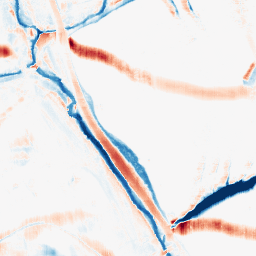
Category: morphological
Decomposition family: morphological_rect
Decomposition parameters: operation: average
width: 10
height: 20
Upsampling method: lanczos
Upsampling parameters: scale: 4
Upsampling scale: 4